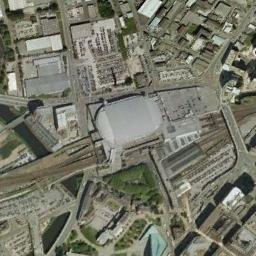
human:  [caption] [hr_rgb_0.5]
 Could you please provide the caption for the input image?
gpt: There are many buildings of different shapes beside the railway station .

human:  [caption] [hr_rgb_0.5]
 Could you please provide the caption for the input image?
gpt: There is a railway station in the crowded city .

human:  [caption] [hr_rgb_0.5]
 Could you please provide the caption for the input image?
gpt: The railway station is next to some buildings .

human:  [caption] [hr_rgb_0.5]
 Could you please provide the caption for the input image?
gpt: The railway station with some railways is surrounded by lots of other buildings .

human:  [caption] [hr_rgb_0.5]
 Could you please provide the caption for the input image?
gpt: There are many buildings beside the gray railway station .